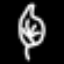
Label: leaf